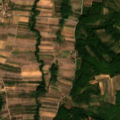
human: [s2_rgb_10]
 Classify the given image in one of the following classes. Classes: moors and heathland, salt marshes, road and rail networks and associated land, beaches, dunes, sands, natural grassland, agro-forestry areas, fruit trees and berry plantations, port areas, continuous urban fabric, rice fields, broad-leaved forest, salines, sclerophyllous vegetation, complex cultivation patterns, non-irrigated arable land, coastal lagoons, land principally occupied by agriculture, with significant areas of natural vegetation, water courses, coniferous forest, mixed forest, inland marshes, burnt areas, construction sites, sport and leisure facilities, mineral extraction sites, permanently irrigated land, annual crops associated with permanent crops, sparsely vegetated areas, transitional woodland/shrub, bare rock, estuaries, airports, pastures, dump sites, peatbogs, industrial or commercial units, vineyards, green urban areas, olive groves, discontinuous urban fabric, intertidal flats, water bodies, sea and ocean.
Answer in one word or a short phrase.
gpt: complex cultivation patterns, land principally occupied by agriculture, with significant areas of natural vegetation, broad-leaved forest